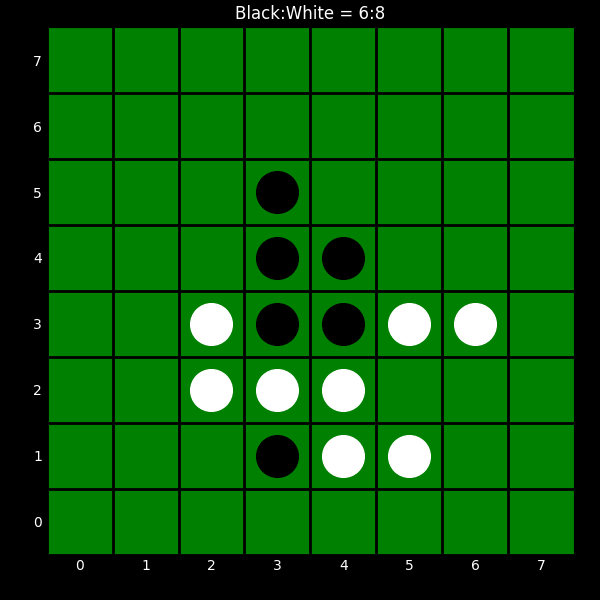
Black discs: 6
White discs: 8